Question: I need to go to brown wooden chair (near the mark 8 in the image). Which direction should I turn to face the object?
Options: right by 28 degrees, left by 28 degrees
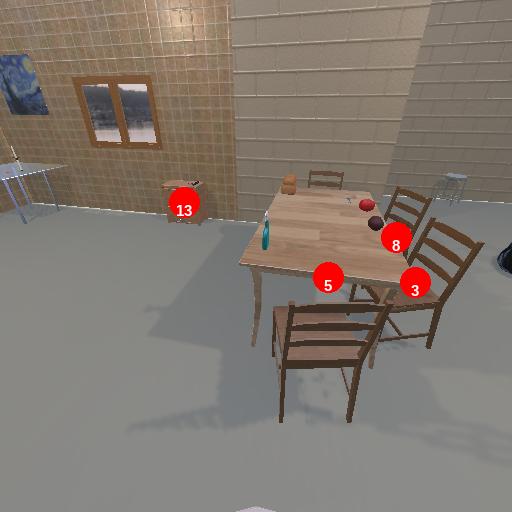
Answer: right by 28 degrees